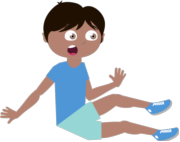
surprised sitting boy